Question: When i am training my self-driving car model it is giving me error in the first epoch. although when i reduced the 'batch_size' it is working fine. But that is not giving me accuracy as i want.
I am trainning my model in Google Collab.
tensorflow version 2.3.1
Error:

'''
WARNING:tensorflow:Your input ran out of data; interrupting training. Make sure that your dataset or generator can generate at least 'steps_per_epoch * epochs' batches (in this case, 20000 batches). You may need to use the repeat() function when building your dataset.
'''
My code:
'''
def modified_model():
model = Sequential()
model.add(Conv2D(60, (5, 5), input_shape=(32, 32, 1), activation='relu'))
model.add(Conv2D(60, (5, 5), activation='relu'))
model.add(MaxPooling2D(pool_size=(2, 2)))
model.add(Conv2D(30, (3, 3), activation='relu'))
model.add(Conv2D(30, (3, 3), activation='relu'))
model.add(MaxPooling2D(pool_size=(2, 2)))
model.add(Flatten())
model.add(Dense(500, activation='relu'))
model.add(Dropout(0.5))
model.add(Dense(43, activation='softmax'))
model.compile(Adam(lr = 0.001), loss='categorical_crossentropy', metrics=['accuracy'])
return model
model = modified_model()
print(model.summary())
history = model.fit_generator(datagen.flow(X_train, y_train, batch_size=50),
steps_per_epoch=2000,
epochs=10,
validation_data=(X_val, y_val), shuffle = 1)
'''
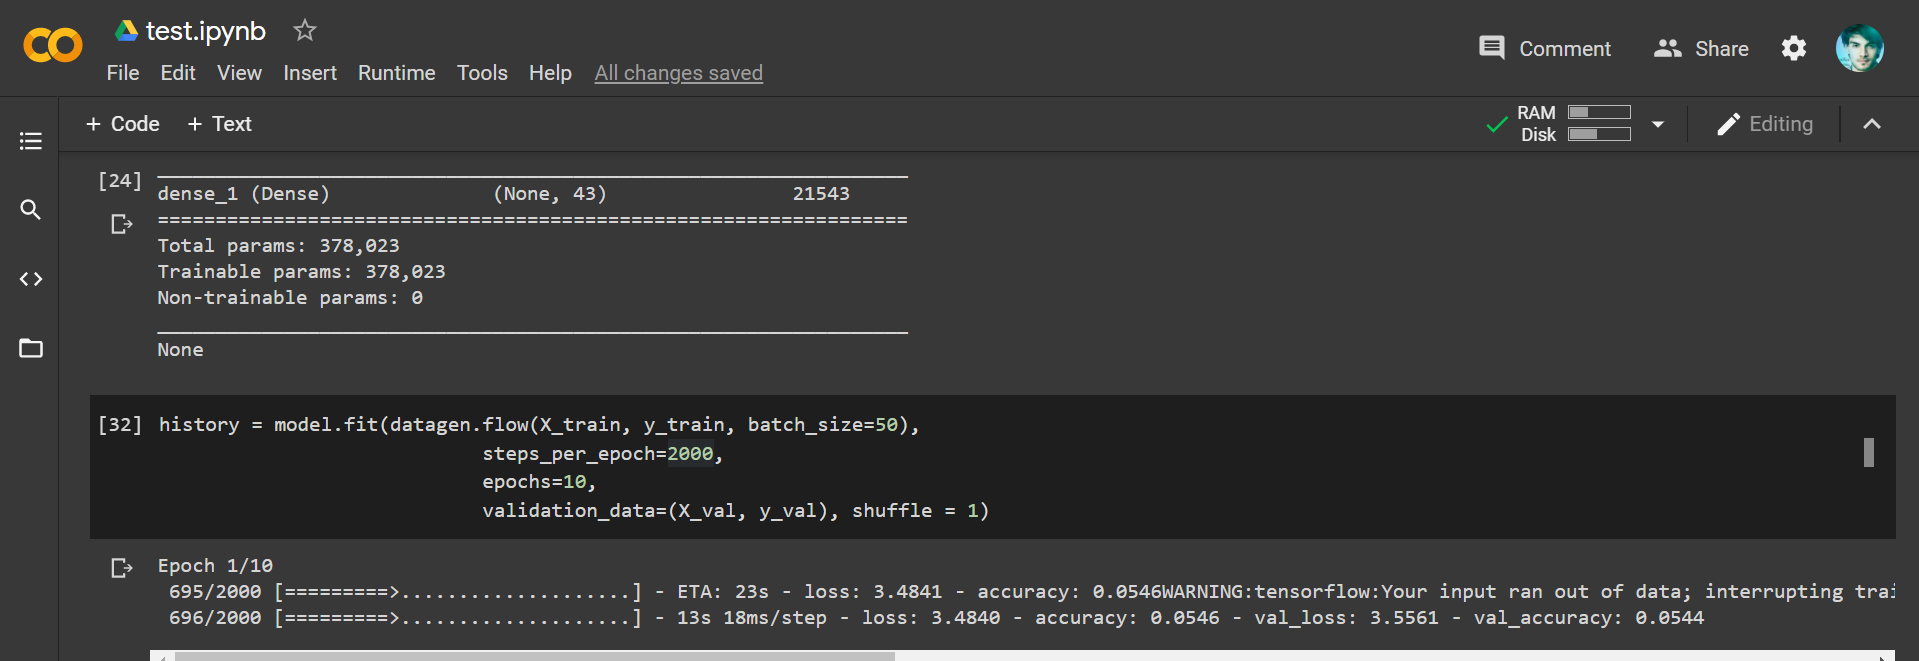
Answer: When using generators, let the model figure out how many steps are practically there to cover a epoch otherwise you'll have to calculate 'steps_per_epoch=(data_samples/batch_size)'. Try running without the 'step_per_epoch' parameter